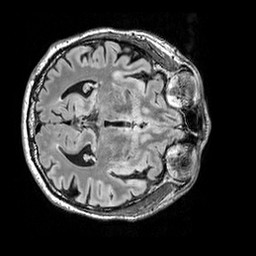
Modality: FLAIR
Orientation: axial
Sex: male
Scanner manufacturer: siemens
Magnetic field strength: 3 T
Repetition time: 5 s
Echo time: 0.395 s